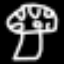
Label: mushroom